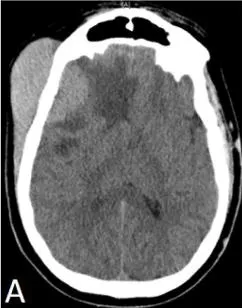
CT head showing enlarged right frontal scalp mass. Axial view non-contrast.
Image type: radiology (ct)